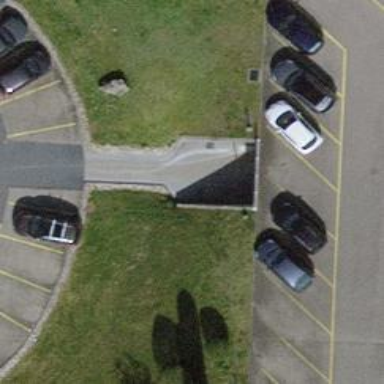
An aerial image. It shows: Asphalt parking lot.